【题型】填空题　【知识点】立体几何　【难度】easy
如图，直三棱柱 \(ABC-A_1B_1C_1\) 所有的棱长都为 \(1\)，\(D\)，\(E\) 分别为 \(B_1C_1\) 和 \(AB_1\) 的中点，则三棱锥 \(C_1-AA_1B_1\) 的体积\underline{\quad\quad}。

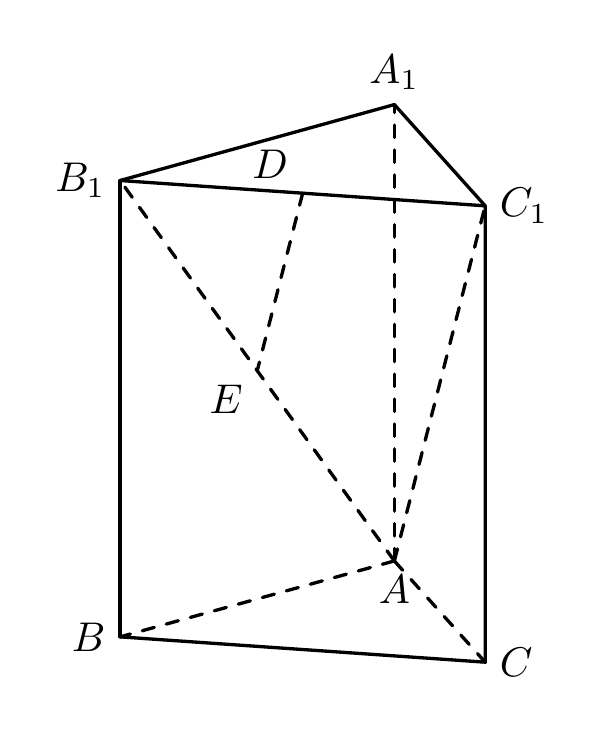
【解答】
\textbf{【答案】} \(\boldsymbol{\dfrac{\sqrt{3}}{12}}\)

\vspace{0.5em}
\textbf{【解析】}
因为 \(ABC-A_1B_1C_1\) 为直三棱柱，所以 \(AA_1 \perp\) 平面 \(A_1B_1C_1\)，

又因为 \(\triangle A_1B_1C_1\) 为边长为 \(1\) 的正三角形，所以
\[
S_{\triangle A_1B_1C_1} = \frac{1}{2} \times 1 \times 1 \times \sin 60^\circ = \frac{\sqrt{3}}{4},
\]

又
\[
V_{C_1-AA_1B_1} = V_{A-A_1B_1C_1} = \frac{1}{3} S_{\triangle A_1B_1C_1} \cdot AA_1 = \frac{1}{3} \times \frac{\sqrt{3}}{4} \times 1 = \frac{\sqrt{3}}{12}.
\]